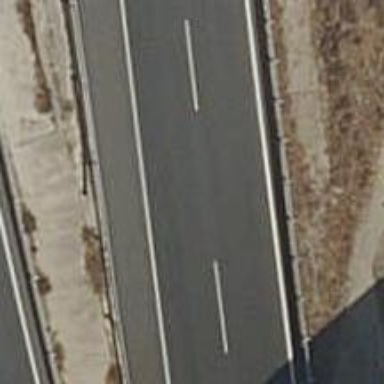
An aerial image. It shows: Asphalt motorway link.